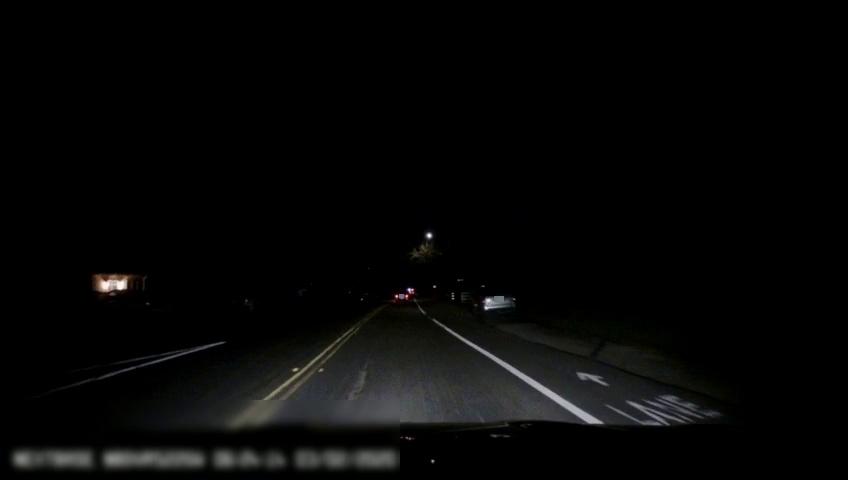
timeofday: Night
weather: Other
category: Drivable Space
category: Vehicles | SUV
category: Vehicles | Car
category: Lanes | Current Lane
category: Lanes | Current Lane
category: Lanes | Alternate Lane
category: Lanes | Alternate Lane
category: Lanes | Alternate Lane